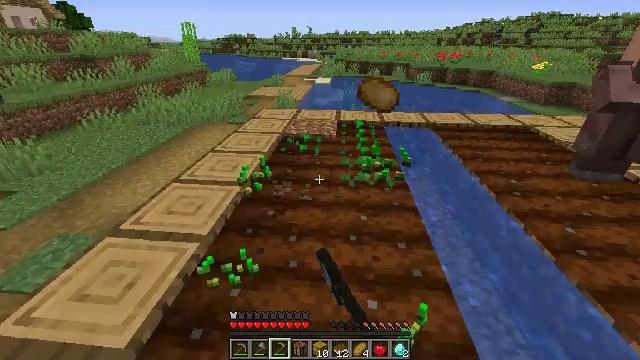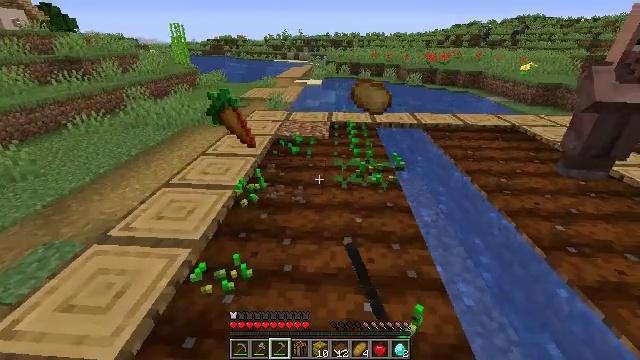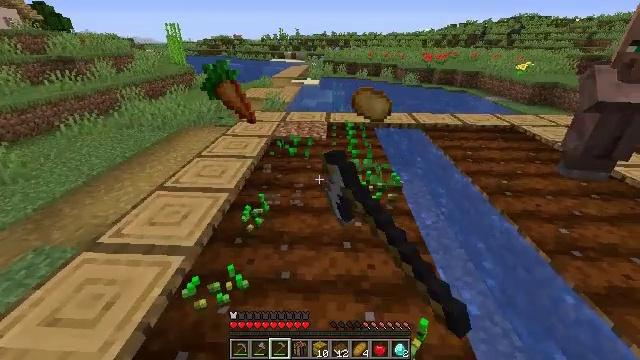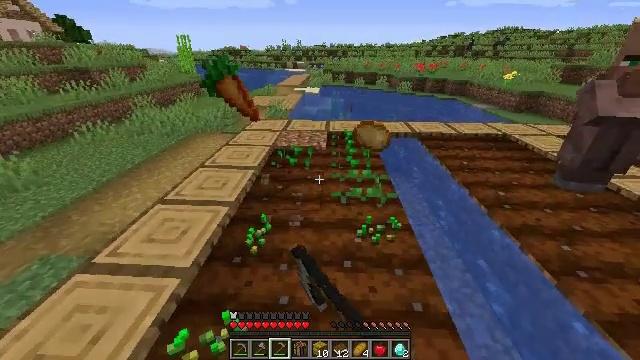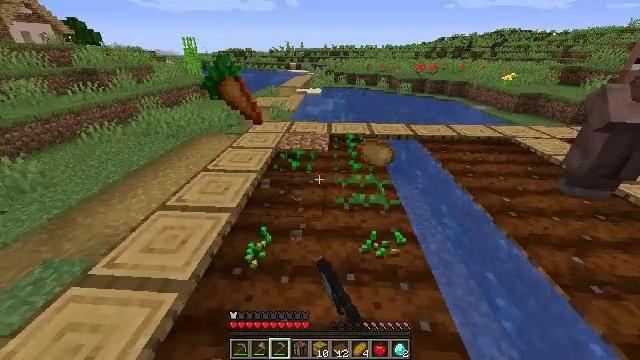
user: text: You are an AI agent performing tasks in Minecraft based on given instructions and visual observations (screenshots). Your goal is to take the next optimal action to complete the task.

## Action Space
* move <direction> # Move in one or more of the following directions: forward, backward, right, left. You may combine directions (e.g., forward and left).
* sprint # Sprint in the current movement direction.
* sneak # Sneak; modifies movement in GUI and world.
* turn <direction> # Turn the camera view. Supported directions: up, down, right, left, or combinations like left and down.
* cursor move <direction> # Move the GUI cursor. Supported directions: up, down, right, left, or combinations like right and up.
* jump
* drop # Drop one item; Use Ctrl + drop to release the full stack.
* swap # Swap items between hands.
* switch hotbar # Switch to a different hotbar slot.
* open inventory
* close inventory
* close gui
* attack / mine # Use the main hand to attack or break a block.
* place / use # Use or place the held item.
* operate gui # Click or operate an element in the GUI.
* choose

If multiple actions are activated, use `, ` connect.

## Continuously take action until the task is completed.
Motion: motion action
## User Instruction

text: Gather potatoes by left-clicking.
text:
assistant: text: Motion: turn right, attack / mine
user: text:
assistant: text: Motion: move forward, attack / mine
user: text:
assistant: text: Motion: move forward, attack / mine
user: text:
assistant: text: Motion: move forward, attack / mine
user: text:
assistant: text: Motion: attack / mine